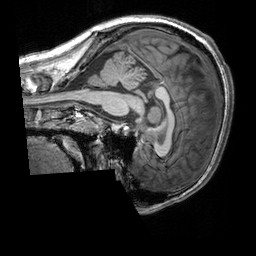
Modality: T1w
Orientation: sagittal
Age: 24
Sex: male
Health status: healthy
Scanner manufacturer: siemens
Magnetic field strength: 3 T
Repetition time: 2.3 s
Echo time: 0.00303 s